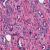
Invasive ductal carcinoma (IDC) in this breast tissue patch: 1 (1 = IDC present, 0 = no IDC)